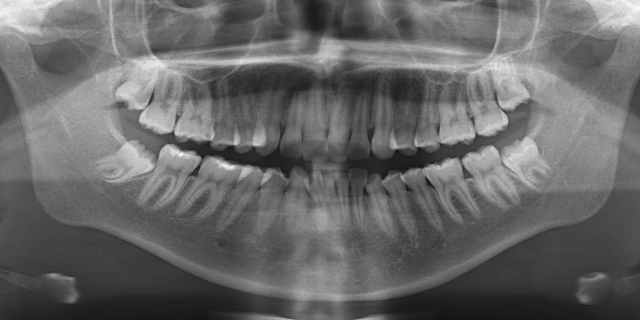
adult